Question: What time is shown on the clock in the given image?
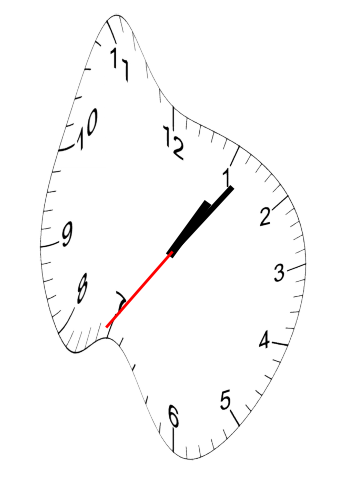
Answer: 01:06:36